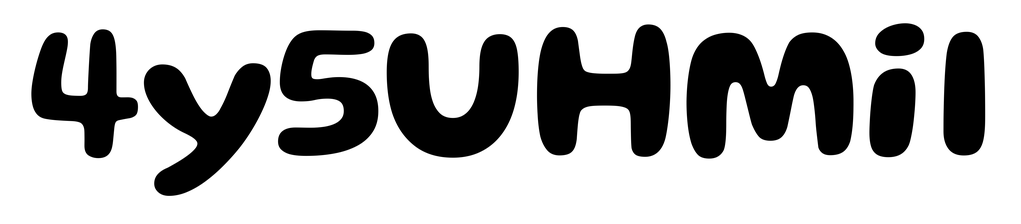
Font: Gluten_SemiBold